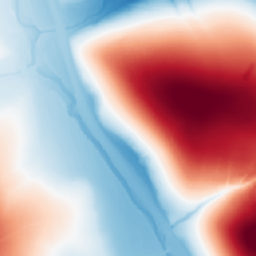
Category: trend_removal
Decomposition family: polynomial_high
Decomposition parameters: degree: 4
Upsampling method: nearest
Upsampling parameters: scale: 2
Upsampling scale: 2